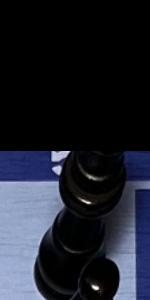
Label: King_Black